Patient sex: M
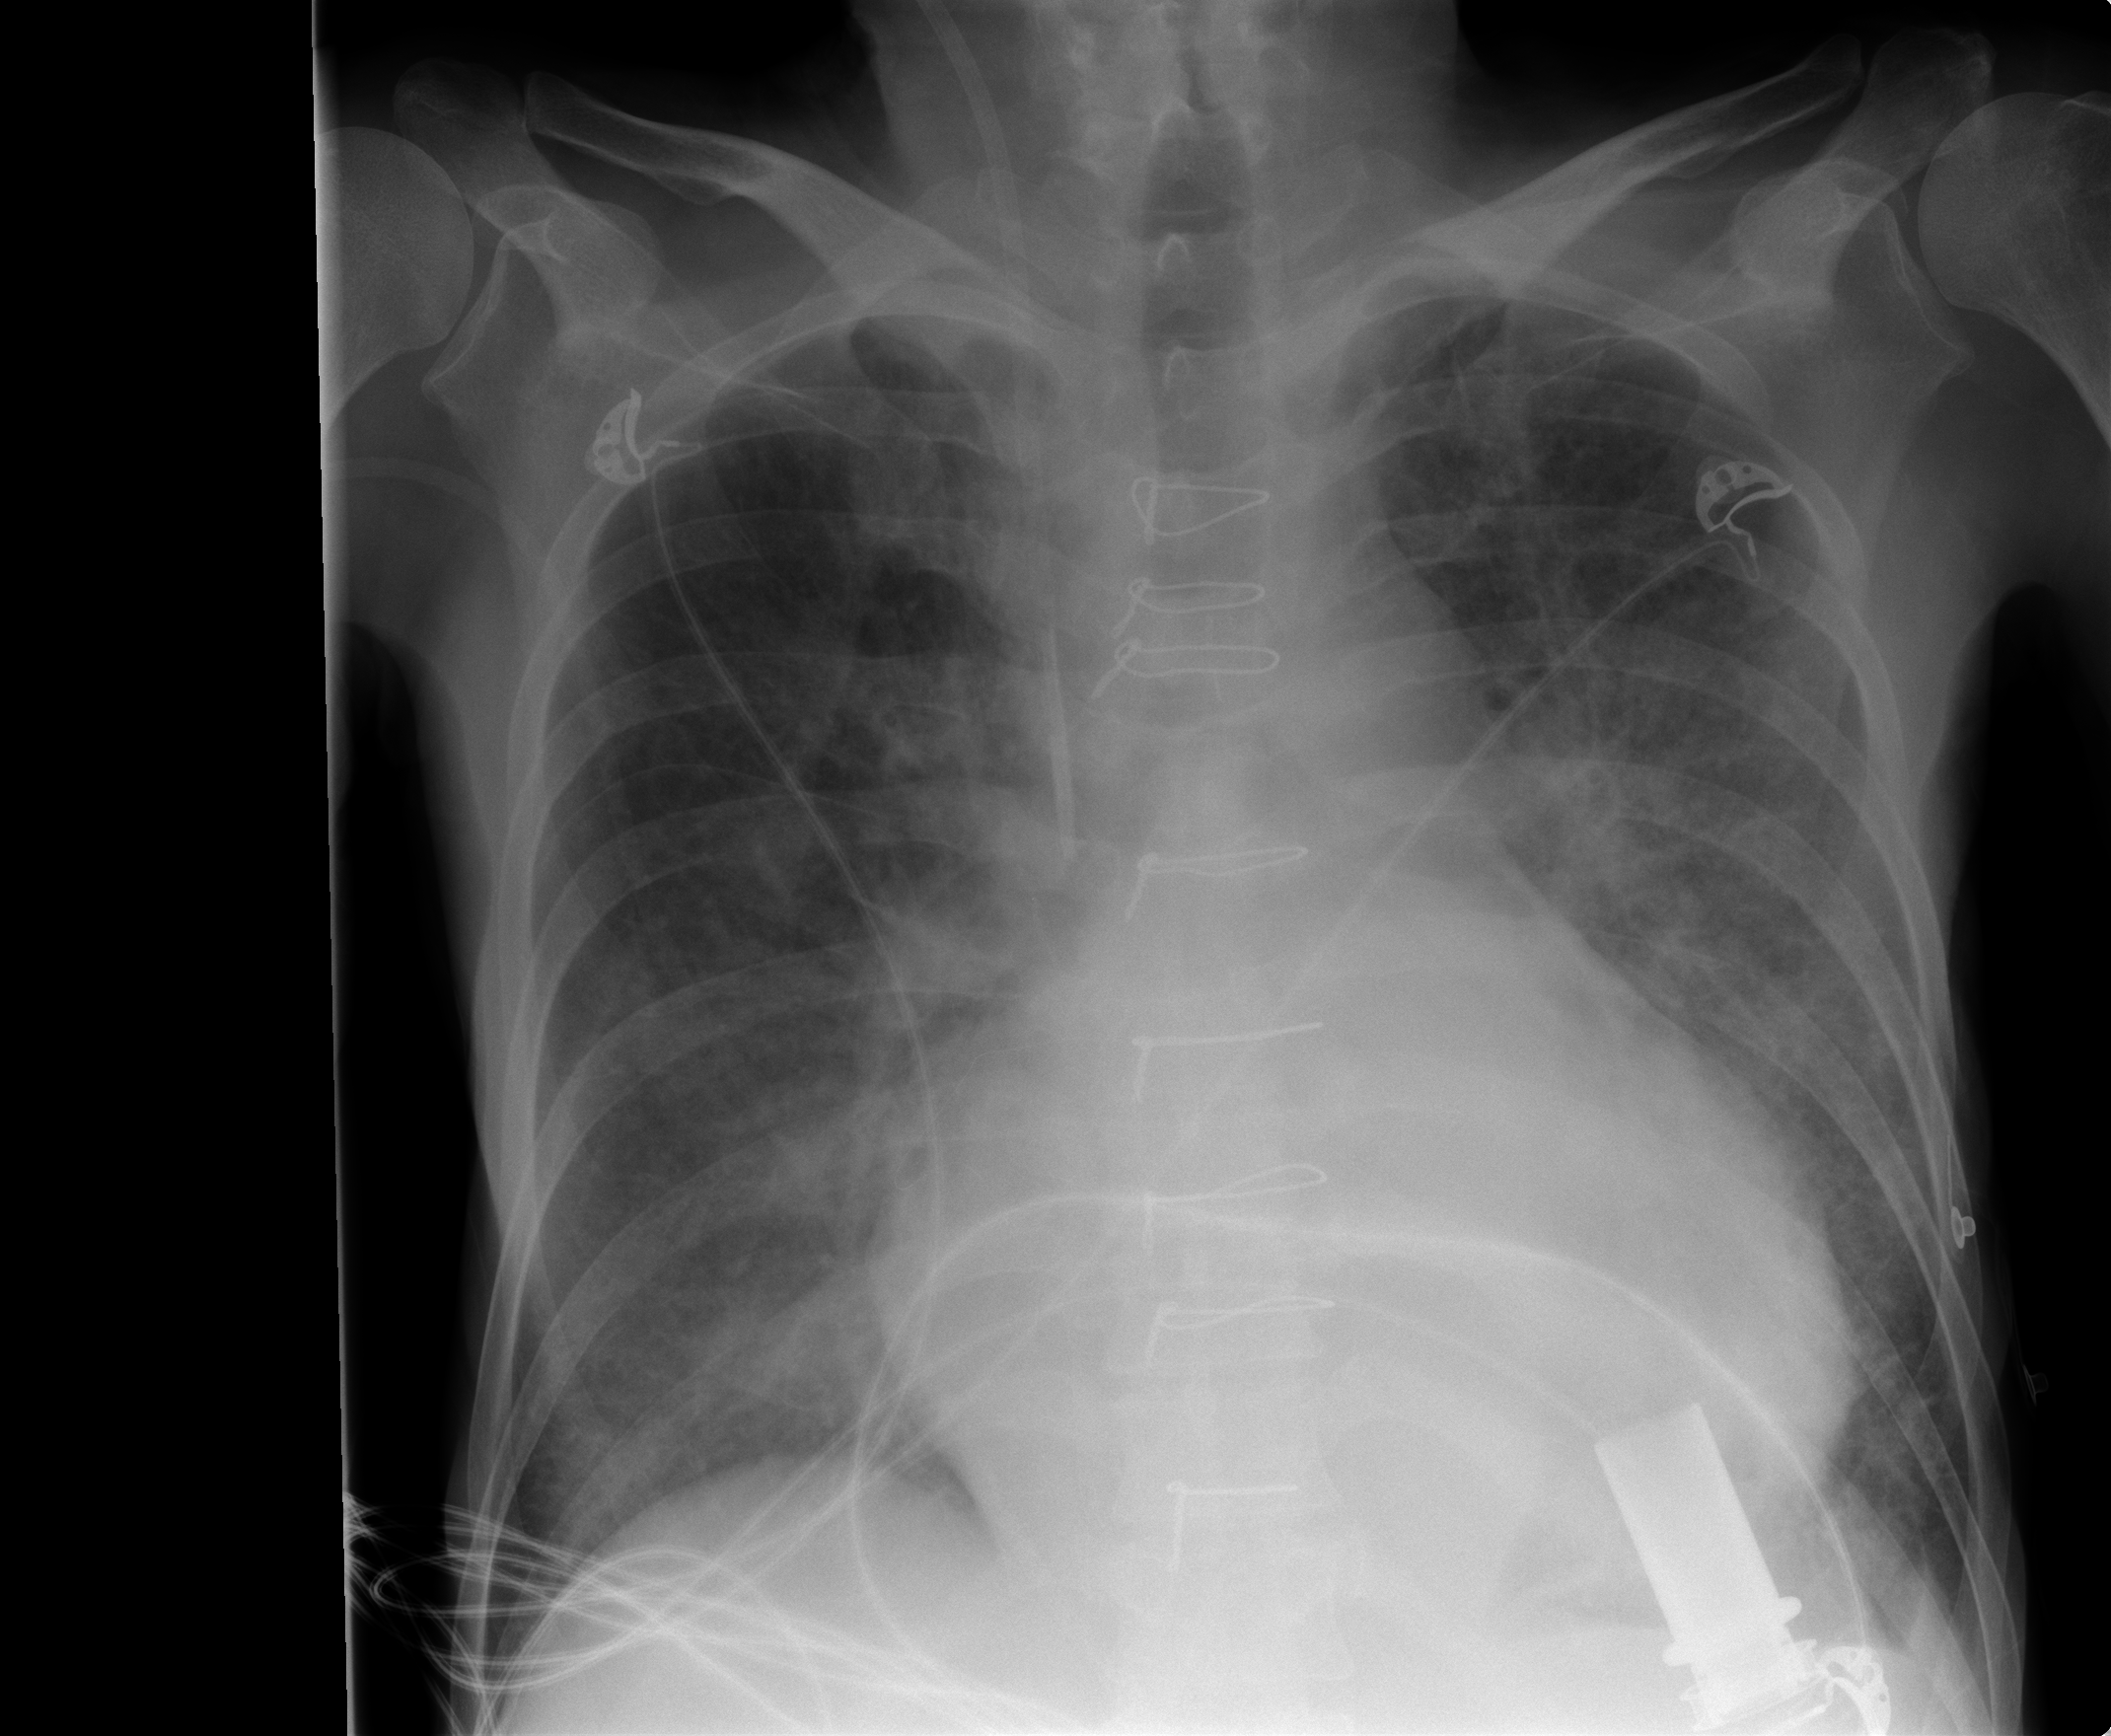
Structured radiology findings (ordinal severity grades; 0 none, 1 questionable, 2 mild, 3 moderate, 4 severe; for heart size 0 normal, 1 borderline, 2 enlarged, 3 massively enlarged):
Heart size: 3
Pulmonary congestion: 3
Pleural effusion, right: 0
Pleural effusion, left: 0
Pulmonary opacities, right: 2
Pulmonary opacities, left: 2
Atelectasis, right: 2
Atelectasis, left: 2